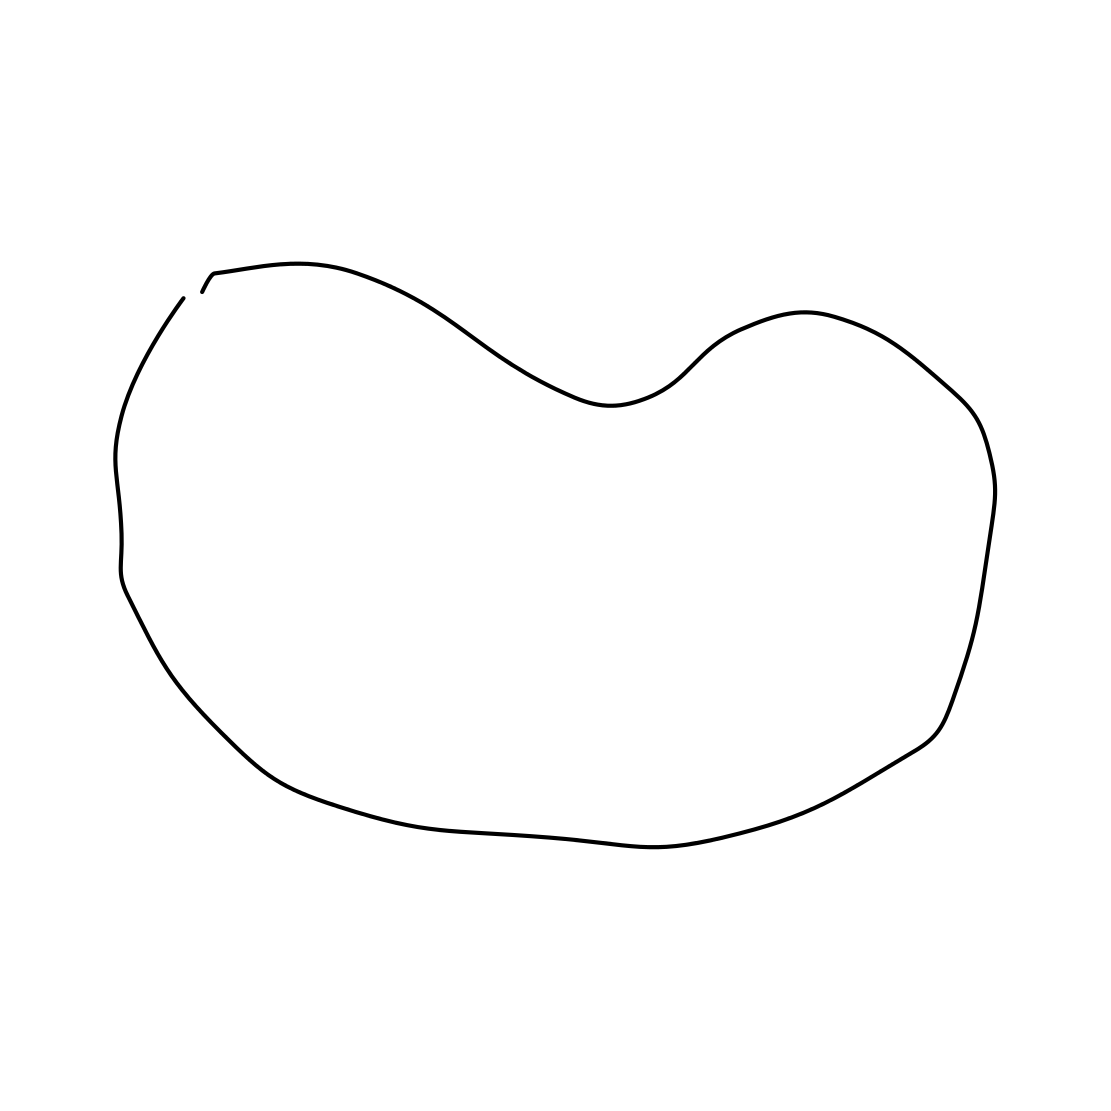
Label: bowl